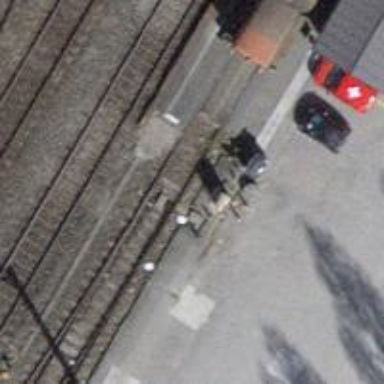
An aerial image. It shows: Railway switch.